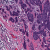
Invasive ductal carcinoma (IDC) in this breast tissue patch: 0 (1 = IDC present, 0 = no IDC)